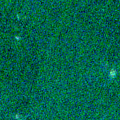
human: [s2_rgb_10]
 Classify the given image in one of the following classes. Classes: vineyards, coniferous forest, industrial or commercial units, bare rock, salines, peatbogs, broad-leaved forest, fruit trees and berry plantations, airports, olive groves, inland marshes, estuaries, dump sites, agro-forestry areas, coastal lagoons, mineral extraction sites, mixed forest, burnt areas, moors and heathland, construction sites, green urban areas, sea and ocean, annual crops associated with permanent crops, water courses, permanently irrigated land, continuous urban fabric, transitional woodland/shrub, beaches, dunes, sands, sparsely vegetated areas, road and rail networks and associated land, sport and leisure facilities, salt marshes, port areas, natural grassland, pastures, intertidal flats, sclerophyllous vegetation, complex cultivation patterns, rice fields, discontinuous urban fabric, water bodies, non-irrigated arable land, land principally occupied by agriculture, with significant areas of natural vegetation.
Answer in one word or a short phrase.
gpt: sea and ocean